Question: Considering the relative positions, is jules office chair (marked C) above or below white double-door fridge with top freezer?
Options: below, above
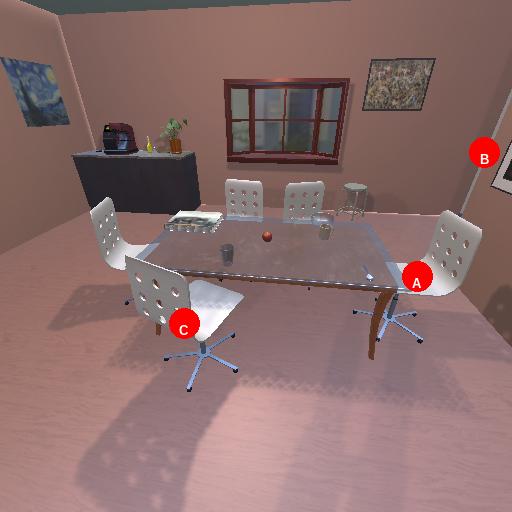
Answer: below